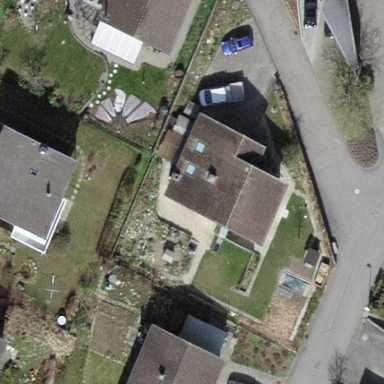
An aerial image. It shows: Detached building.